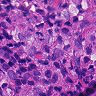
Metastatic tissue present: yes